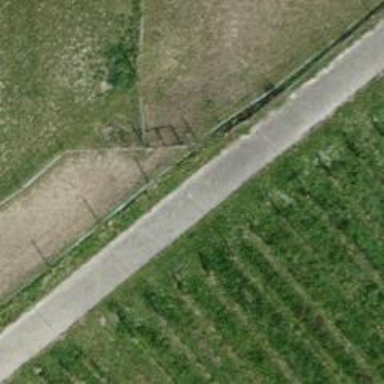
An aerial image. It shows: Paved track.